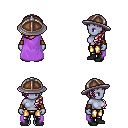
a pixel art fantasy rpg character, female body template, dark elf, purple skin, lavender cape, gold greaves, white blonde left-swept hairstyle, chain helm, leather bracers, black shoes, four views (front, back, left, right), 2x2 character sprite sheet, small pixel art, hard edges, no anti-aliasing